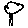
Label: tree